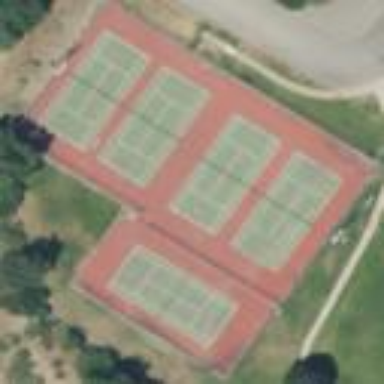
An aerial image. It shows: Tennis court on pitch designated for leisure land.